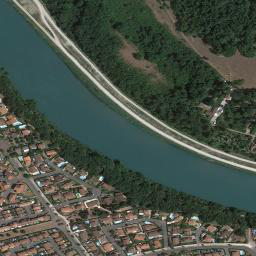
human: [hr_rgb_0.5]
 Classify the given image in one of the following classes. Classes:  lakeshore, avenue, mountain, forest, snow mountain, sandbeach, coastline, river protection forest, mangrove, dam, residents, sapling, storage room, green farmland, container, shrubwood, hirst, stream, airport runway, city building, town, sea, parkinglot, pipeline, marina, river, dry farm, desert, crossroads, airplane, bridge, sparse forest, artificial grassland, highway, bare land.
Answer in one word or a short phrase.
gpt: river